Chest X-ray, PA view. Patient: 70 years old, sex F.
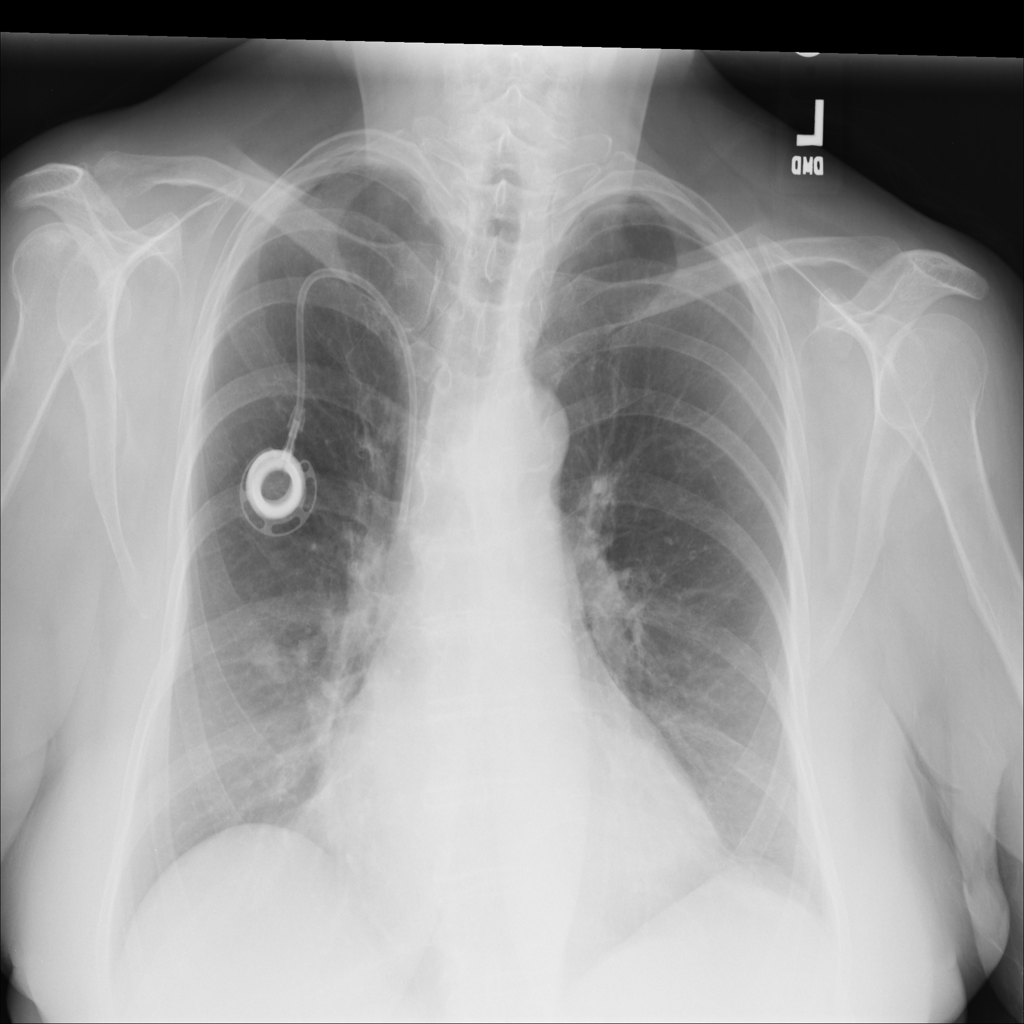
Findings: No Finding